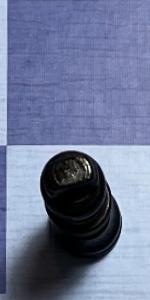
Label: King_Black